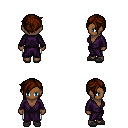
a pixel art fantasy rpg character, female body template, human, dark skin, purple robe, white pants, brown pixie cut hairstyle, gray slippers, four views (front, back, left, right), 2x2 character sprite sheet, small pixel art, hard edges, no anti-aliasing